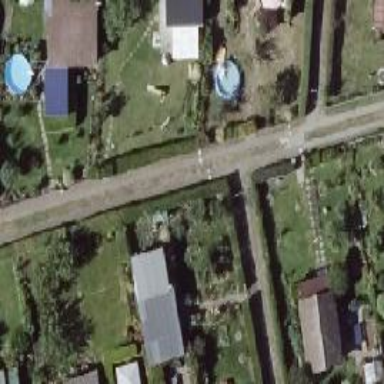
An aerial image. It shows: Traffic calming table.